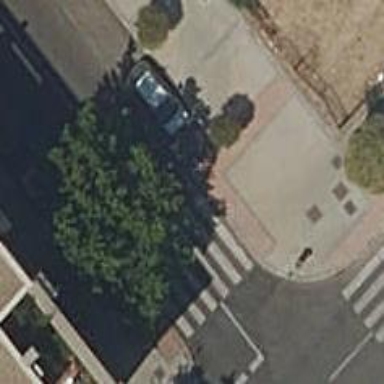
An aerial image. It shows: Uncontrolled zebra crossing on the road.